Aerial crown-view tile of a tropical tree (Barro Colorado Island, Panama), acquired 20240611:
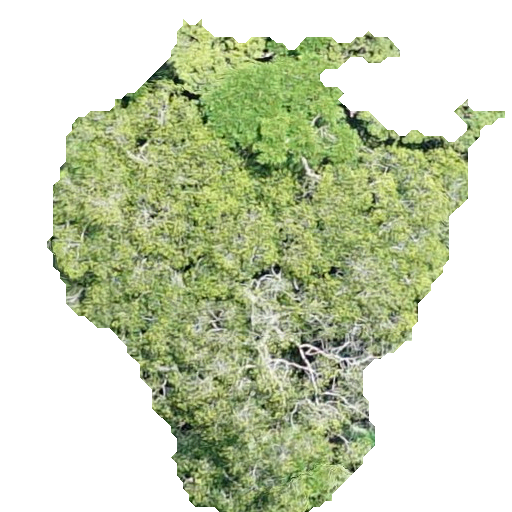
Species: Guatteria lucens
GBIF accepted scientific name: Guatteria lucens
Crown area: 210.894 m²